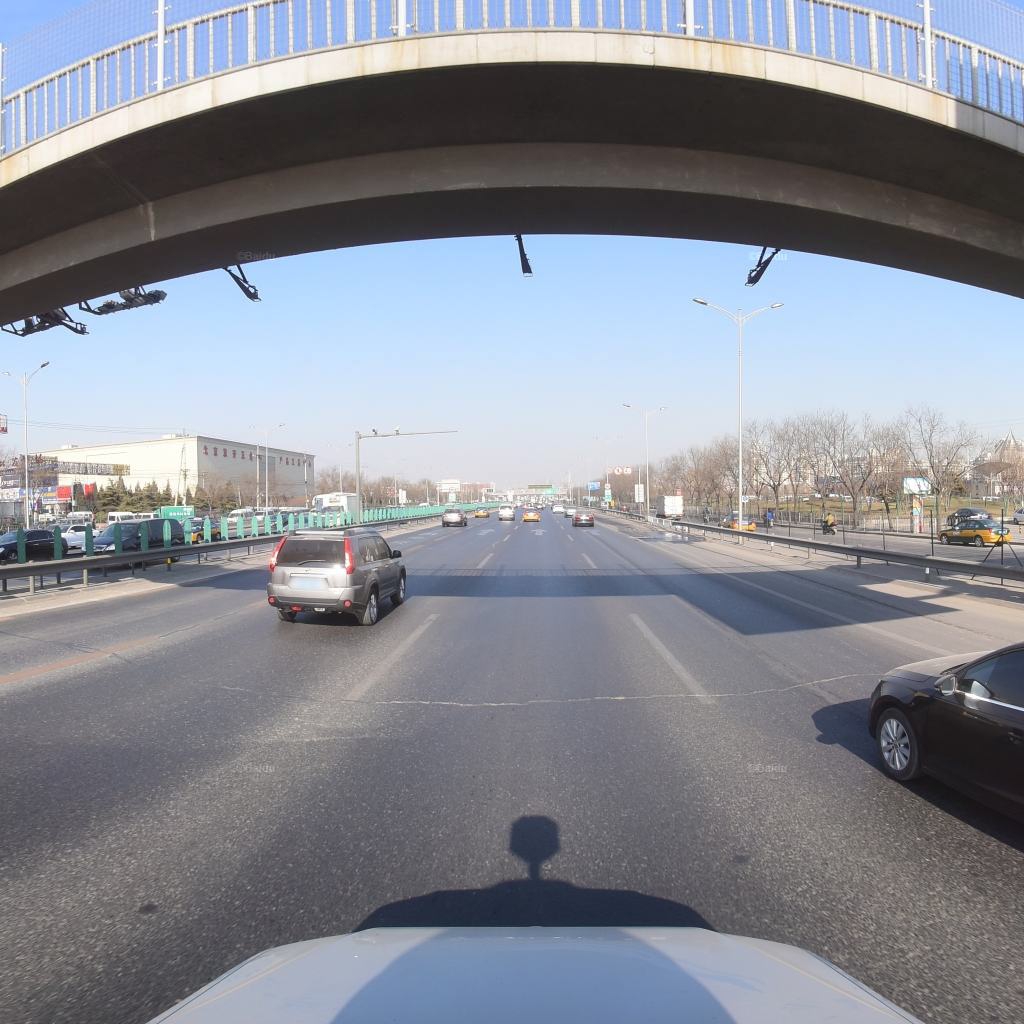
Region: Fengtai
Road damage annotations: transverse patch, transverse crack, longitudinal patch